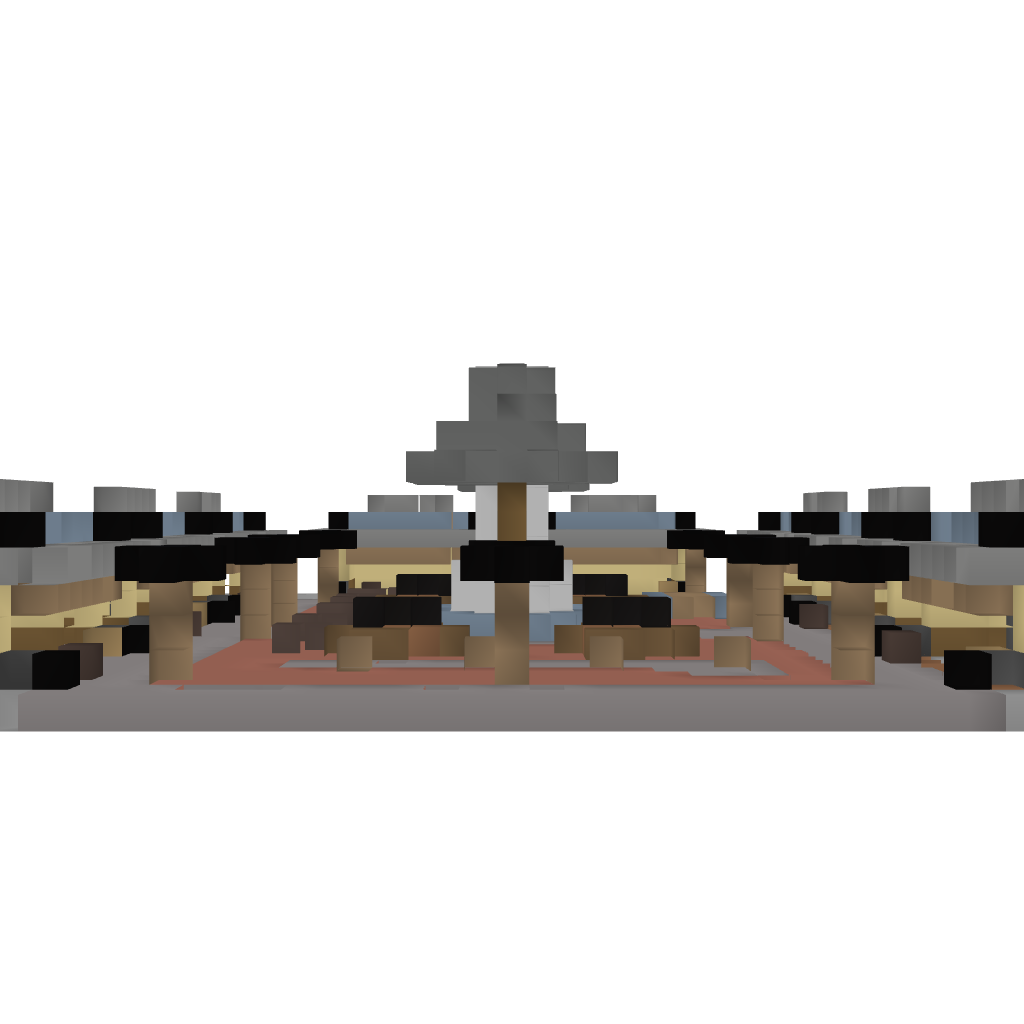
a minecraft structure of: Market Square